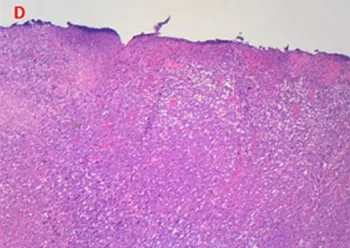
Ulcerated epithelium with underlying nodular tumour.
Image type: pathology (h&e)